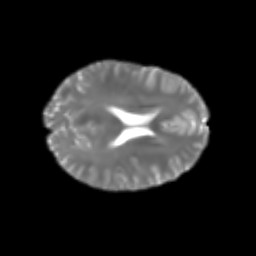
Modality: T2w
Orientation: axial
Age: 23
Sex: male
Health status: healthy